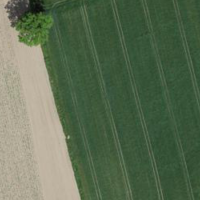
EUNIS habitat code: 52
Species observed at this site:
Capreolus capreolus